Question: I'm taking a look at this widget, and it appears to be a UIPickerView, however I haven't seen anything provided by the iPhone SDK API that allows for horizontal scrolling only. Mostly it's all done vertically. Also there appears to be a custom graphic around this picker, so it might not be that either.
I'm curious if anyone is able to determine if this is indeed a UIPickerView or perhaps a hacked up UIScrollView? The widget is handy -- and I like its use. I found it in some random groceries app in the app store.
Here is the screenshot:

Thanks all.
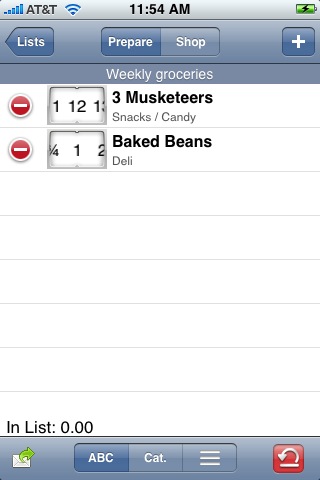
Answer: That is totally custom. You could indeed do something of the sort overlaying an UIImageView and an UIScrollView. I'd guess it's a 100% custom. As with all programming, there are many ways to do any single thing.